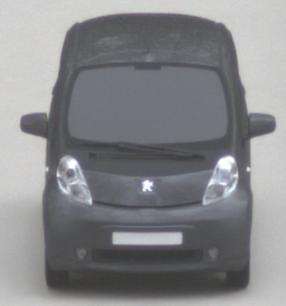
Make: Peugeot
Model: iOn
Detailed model: iOn
Model produced from: 2010/12
Model produced until: 2013/02
Doors: 5
Color: gray
Road condition: dry road
Daytime: morning or afternoon
Contrast: low contrast